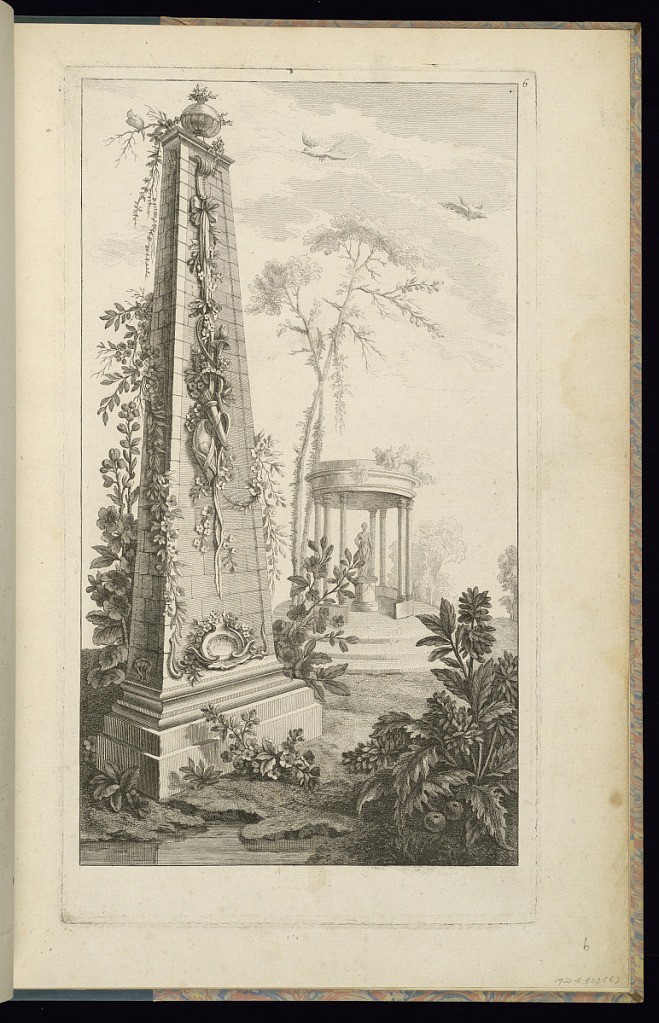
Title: Design for a Fantastical Landscape with an Obelisk
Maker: Maurice Jacques, French, ca. 1712–1784
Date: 1756
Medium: Etching and engraving on laid paper
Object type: Print
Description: A design for a fantastical landscape from a suite of six. In the foreground, to the left, an obelisk in part ruin, overgrown with flowers and leaves, decorated with a sculpted trophy featuring armor, quiver of arrows, bow and flaming torch, hanging from a bow. The obelisk is topped with a flowering vase. In the background a circular colonnade with a sculpture of a female figure on a plinth in the center. Trees and clouds in the background with birds. Foliage, fruit, flowers, and water in the foreground.